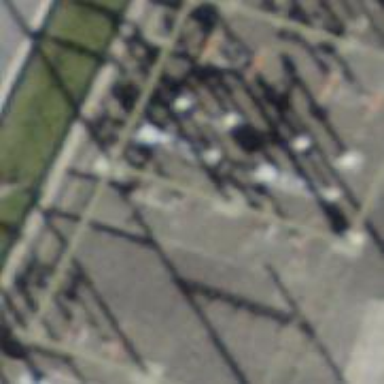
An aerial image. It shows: Endpoint substation.